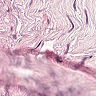
Metastatic tissue present: no